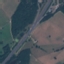
Land use / land cover class: Highway